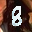
Label: 8